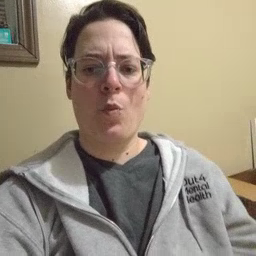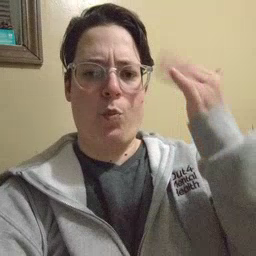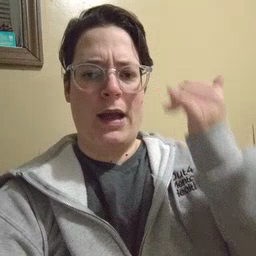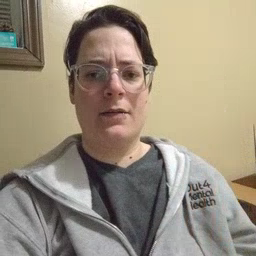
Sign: why